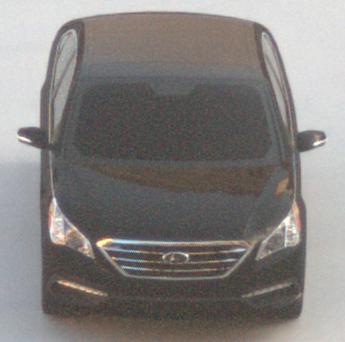
Make: Hyundai
Model: Sonata
Detailed model: Gen. 7
Model produced from: 2015
Model produced until: 2017
Doors: 4
Color: black
Road condition: dry road
Daytime: sunrise or sunset
Contrast: low contrast